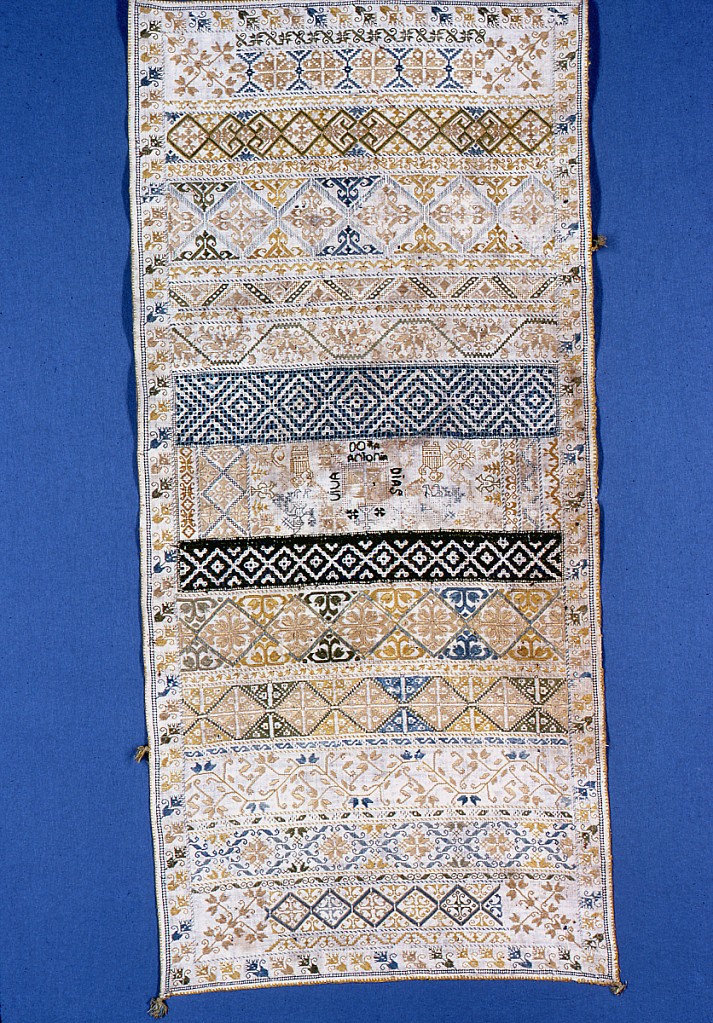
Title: Sampler
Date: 18th century
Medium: silk embroidery on linen foundation Technique: embroidered in counted satin, double running, wrapped bars, and stem stitches on plain weave
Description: Geometric and floral forms arranged in cross borders; the central one shows symbols of religious significance and the words "Viva Dona Antonia Dias."